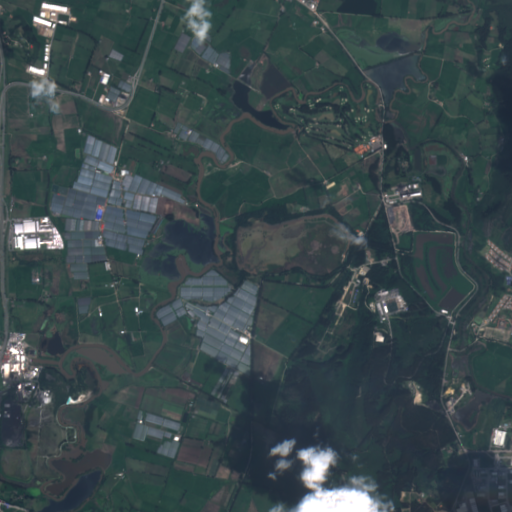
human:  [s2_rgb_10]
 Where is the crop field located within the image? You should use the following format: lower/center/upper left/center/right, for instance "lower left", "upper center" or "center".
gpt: The crop field is located in the lower left of the image.
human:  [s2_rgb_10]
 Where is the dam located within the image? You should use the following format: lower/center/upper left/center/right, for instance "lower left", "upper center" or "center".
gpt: The dam is located in the upper right of the image.
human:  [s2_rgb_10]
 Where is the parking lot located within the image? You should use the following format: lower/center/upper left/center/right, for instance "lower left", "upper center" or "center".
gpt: The parking lot is located in the upper right of the image.
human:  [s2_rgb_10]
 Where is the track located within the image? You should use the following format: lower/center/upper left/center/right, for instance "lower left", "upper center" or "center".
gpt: The track is located in the upper right of the image.
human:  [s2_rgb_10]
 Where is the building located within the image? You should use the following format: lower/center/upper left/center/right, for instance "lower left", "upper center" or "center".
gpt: There is no building in the image.